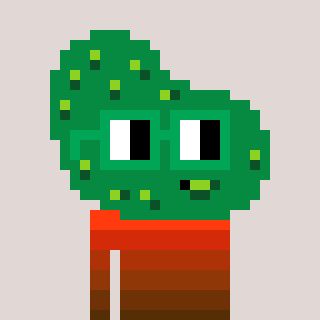
a pixel art character with square green glasses, a pickle-shaped head and a purple-colored body on a warm background